Question: I am struggling to understand and get more details on the steps involved in CMS tenured collection cycles.
1. Initial Mark
2. Concurrent Mark
3. Concurrent pre-clean
4. Re-mark
5. Concurrent Sweep
6. Concurrent Reset
These steps are explained in lot of places in very short. But if I have to describe them in a class with diagrams and psuedo-examples where can I get that information from?
PS - I have searched extensively on Google, it throws up with a lot of textual stuff and jargon which I understand. But I am looking for a more animated explanation so that I can teach my audience.
These are some of the links which are popular, the 3rd one was very promising but it failed to explain the CMS in particular
1. http://www.infoq.com/articles/Java_Garbage_Collection_Distilled
2. http://www.oracle.com/technetwork/java/javase/gc-tuning-6-140523.html
3. http://www.cubrid.org/blog/dev-platform/understanding-java-garbage-collection/
---
Dear all, thanks for commenting and pointing me to some resources. I have tried to create a visual representation of the CMS steps, can you please let me know if this matches your understanding ?
: Ok so compacting is not handled by CMS, instead it is delegated to full GC.

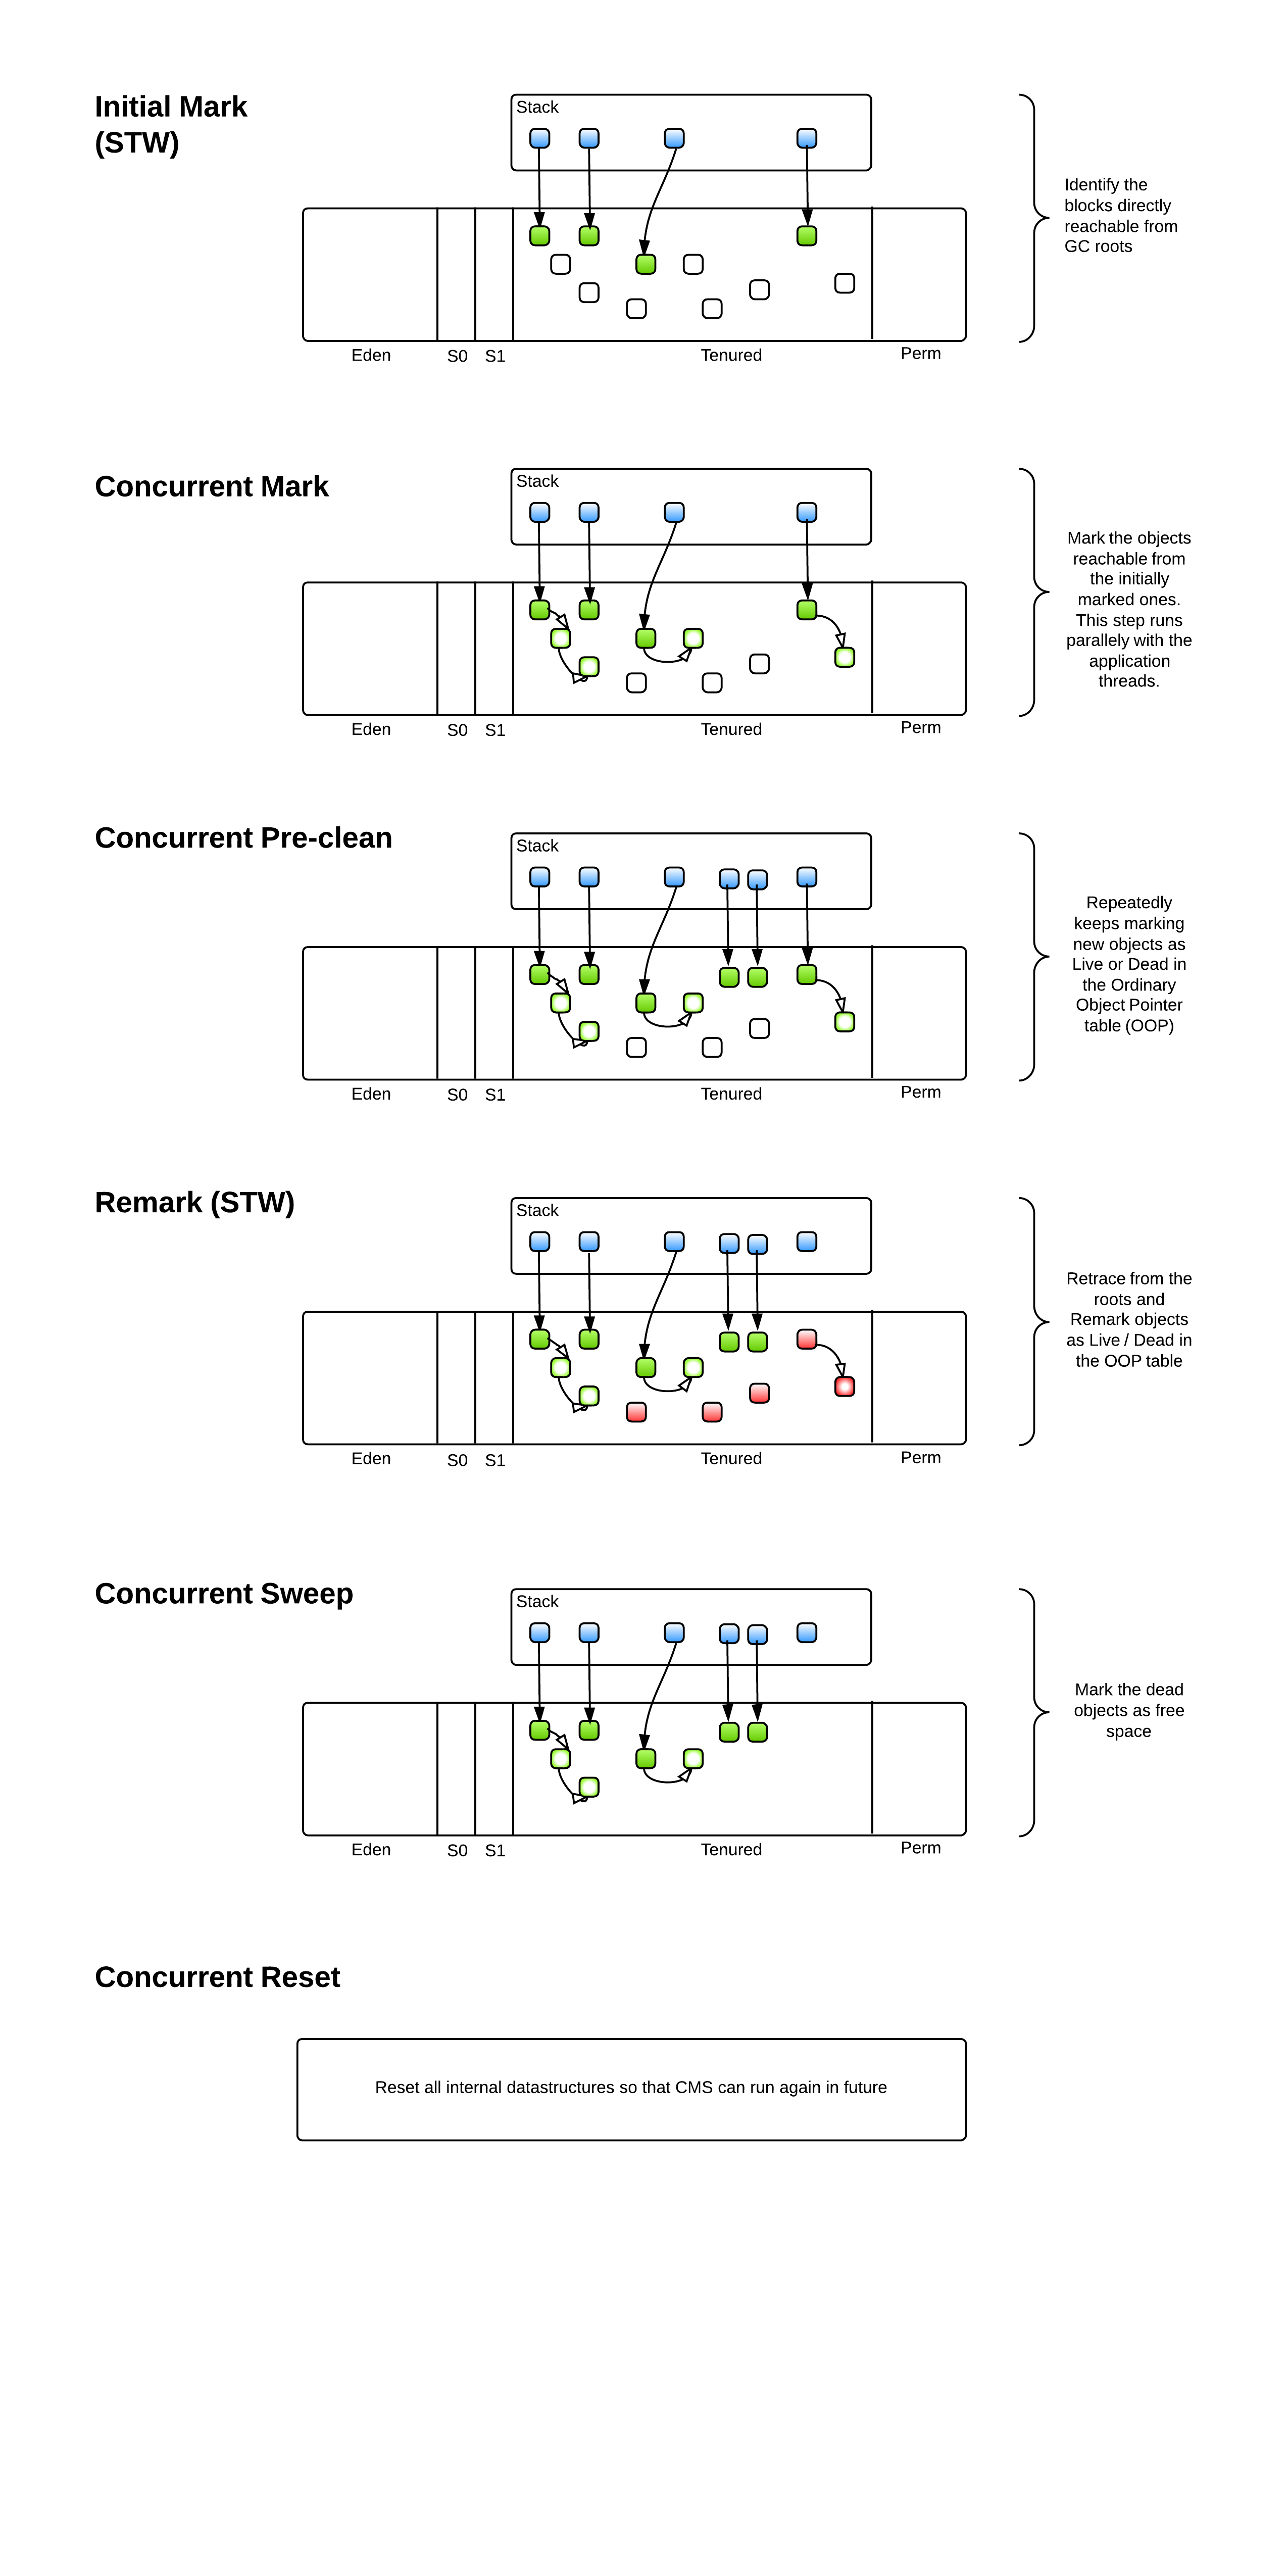
Answer: For me
<URL>
with its predecessors
<URL>
<URL>
made it clear. I'd forgotten that I'd also read the links mentioned by @gap_j above, which are very good too.
You asked where the Compacting step is, but CMS does not have one. This can lead to its own issues, particularly it can increase the cost of allocating memory (because the JVM has to use list to keep track of which memory is free, and can't just allocate memory from the end of the occupied space) and it can sometimes mean a fragmented heap.